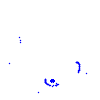
Particle: pion